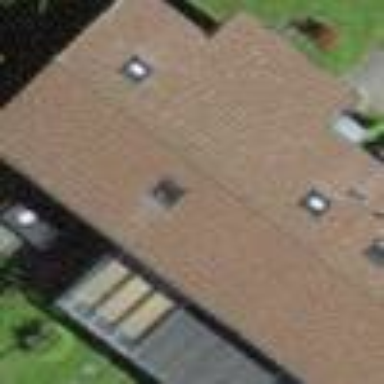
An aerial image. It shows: Terrace building.